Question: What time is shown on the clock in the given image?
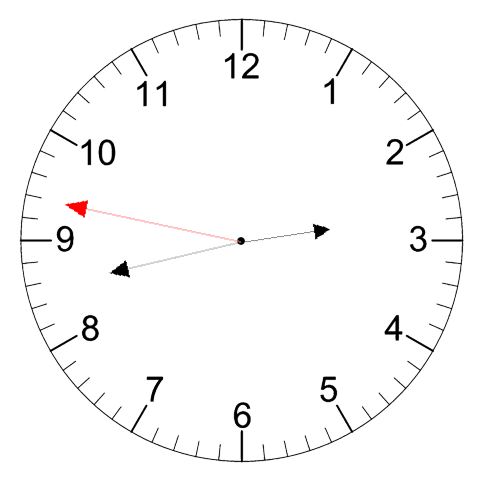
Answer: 02:42:47